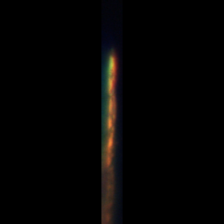
Taxon: Psuedo-nitzschia
Group: Diatoms